Interaction volume radius: 5 \u00c5
Interaction volume height: 20 \u00c5
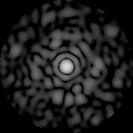
Disorder parameter: 0.8423